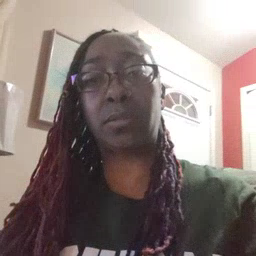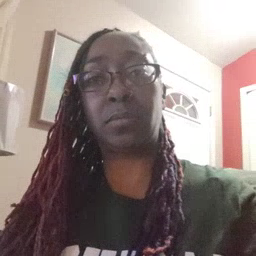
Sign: bed